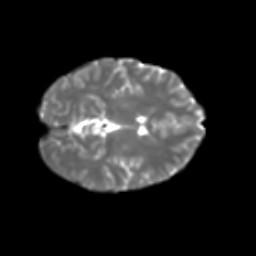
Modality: T2w
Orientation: axial
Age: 36
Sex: female
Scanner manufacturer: ge
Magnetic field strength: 3 T
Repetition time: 7.8 s
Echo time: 0.0606 s